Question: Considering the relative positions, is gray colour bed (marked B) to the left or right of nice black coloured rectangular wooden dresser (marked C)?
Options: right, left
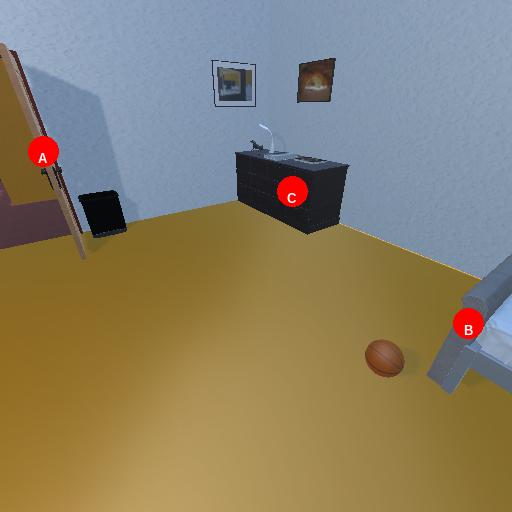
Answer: right